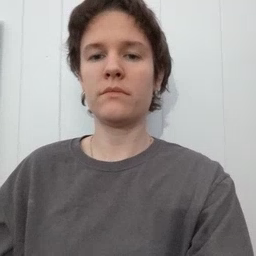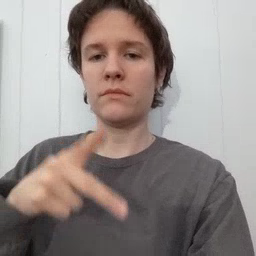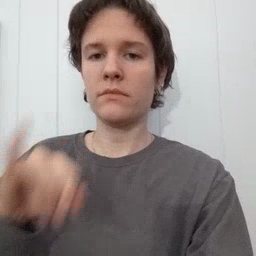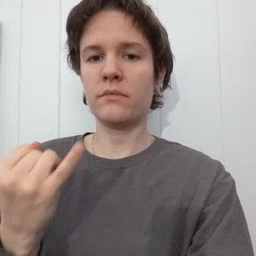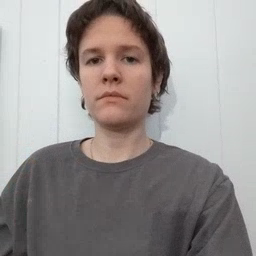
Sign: pajamas